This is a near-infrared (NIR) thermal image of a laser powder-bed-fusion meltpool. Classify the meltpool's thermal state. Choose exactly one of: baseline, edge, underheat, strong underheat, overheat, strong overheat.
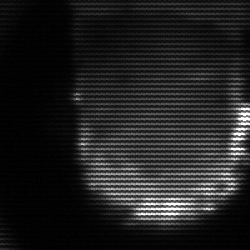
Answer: baseline